Question: In 'iOS 8' 'FBFriendPickerViewController' is shown without navigation bar (in 'iOS 7' everything was perfect).
I use 'Facebook-iOS-SDK' v3.9.0, but I checked with latest SDK and there is same behaviour also (I run sample project called 'Scrumptious').
Code:
'''
- (void)pickFacebookFriends{
FBFriendPickerViewController *friendPicker = [[FBFriendPickerViewController alloc] init];
ABAddressBookCreateWithOptions(NULL, NULL);
ABPersonSortOrdering sortOrdering = ABPersonGetSortOrdering();
ABPersonCompositeNameFormat nameFormat = ABPersonGetCompositeNameFormatForRecord(NULL);
friendPicker.sortOrdering = (sortOrdering == kABPersonSortByFirstName) ? FBFriendSortByFirstName : FBFriendSortByLastName;
friendPicker.displayOrdering = (nameFormat == kABPersonCompositeNameFormatFirstNameFirst) ? FBFriendDisplayByFirstName : FBFriendDisplayByLastName;
friendPicker.fieldsForRequest = [[NSSet alloc] initWithObjects:@"picture", nil];
[friendPicker loadData];
[friendPicker presentModallyFromViewController:self
animated:YES
handler:^(FBViewController *sender, BOOL donePressed) {
if (donePressed) {
if (friendPicker.selection.count > 0) {
[self dismissViewControllerAnimated:YES completion:nil];
}
}}];
return;
[self presentViewController:friendPickerController animated:YES completion:nil];
}
'''
This is screenshot:

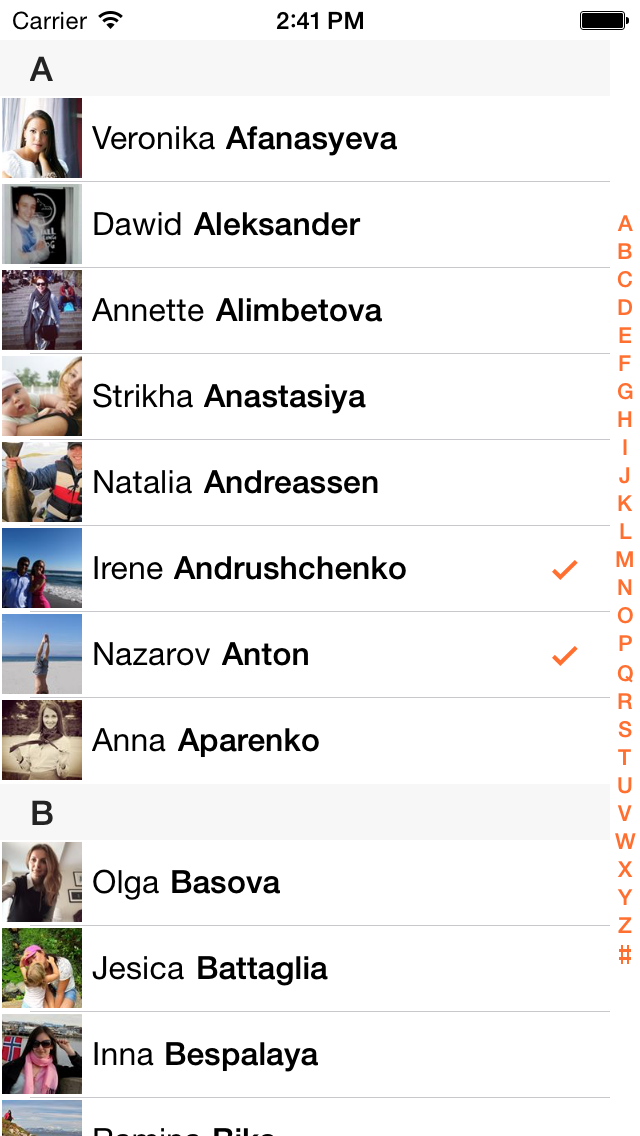
Answer: Be sure that you nav.bar doesn't hide and do push.
'''
[self.navigationController setNavigationBarHidden:NO animated:NO];
_taggableFriendPickerViewController = [FBTaggableFriendPickerViewController new];
[_taggableFriendPickerViewController loadData];
_taggableFriendPickerViewController.delegate = self;
[self.navigationController pushViewController:_taggableFriendPickerViewController animated:YES];
#pragma mark - FBViewControllerDelegate
///When you press on done button will call this method.
- (void)facebookViewControllerDoneWasPressed:(FBViewController *)sender
{
_arrayWithUsers = ((FBTaggableFriendPickerViewController *)sender).selection;
}
'''